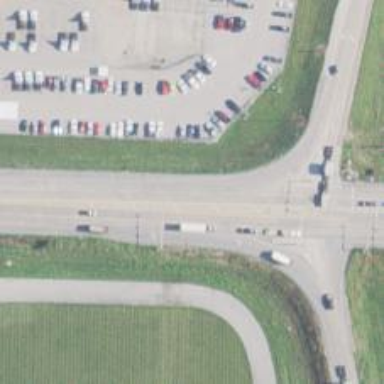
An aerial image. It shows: Secondary road.